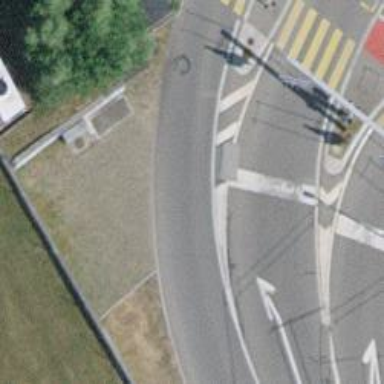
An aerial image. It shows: Road with traffic signals.